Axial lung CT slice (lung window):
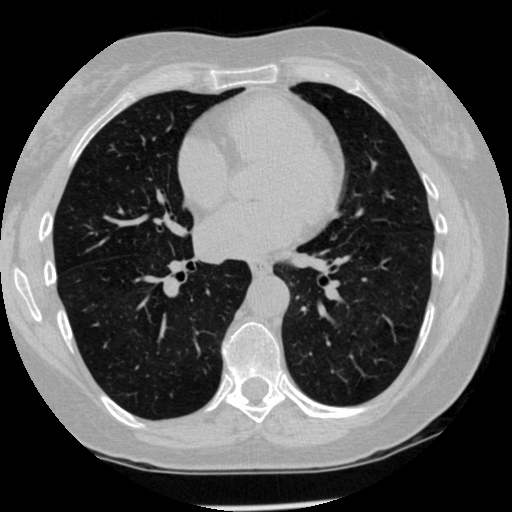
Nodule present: no